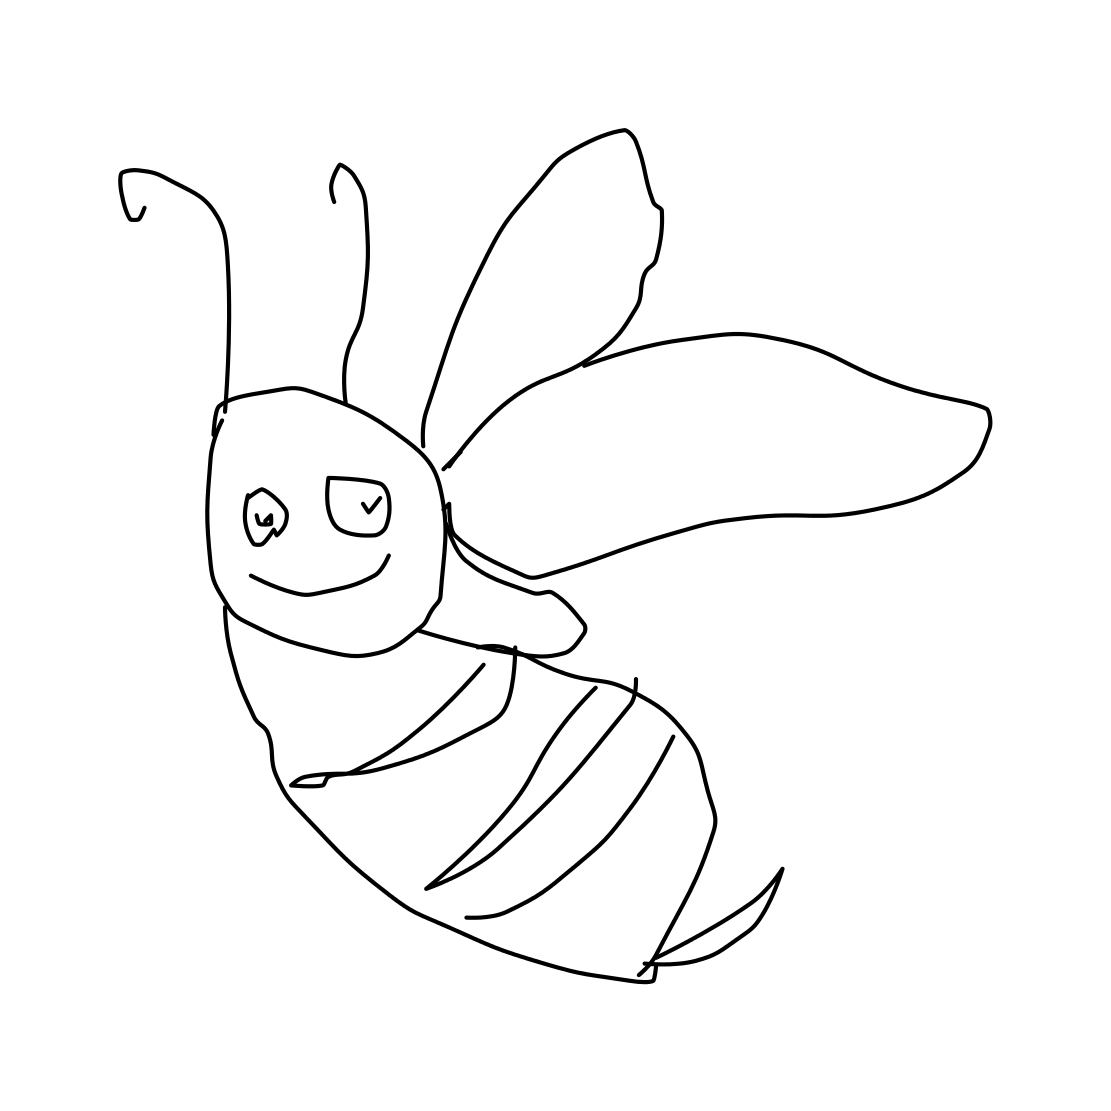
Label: bee